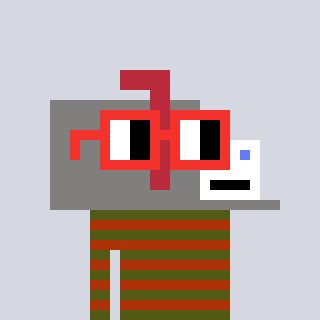
a pixel art character with square red glasses, a mailbox-shaped head and a hotbrown-colored body on a cool background